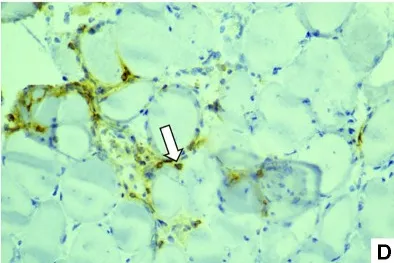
(D) Immunohistochemical staining of CD20: white arrow.
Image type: pathology (immunostaining)